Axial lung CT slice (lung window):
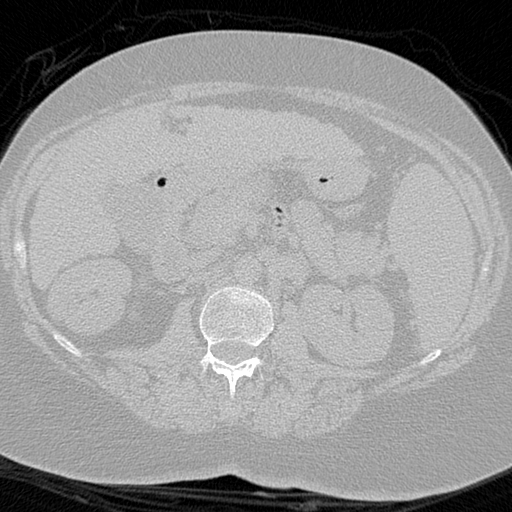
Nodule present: no